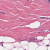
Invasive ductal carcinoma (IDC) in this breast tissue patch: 1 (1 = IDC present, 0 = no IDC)